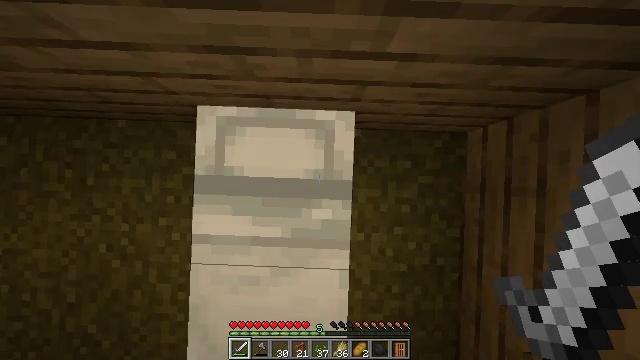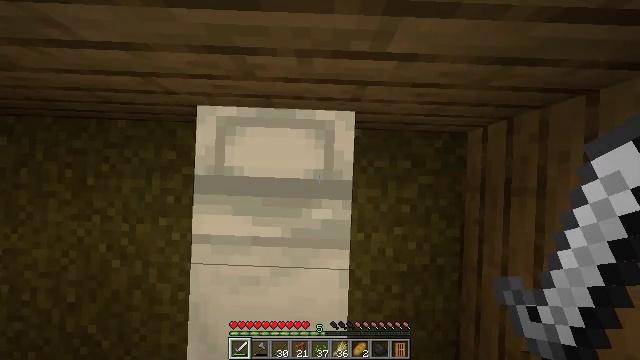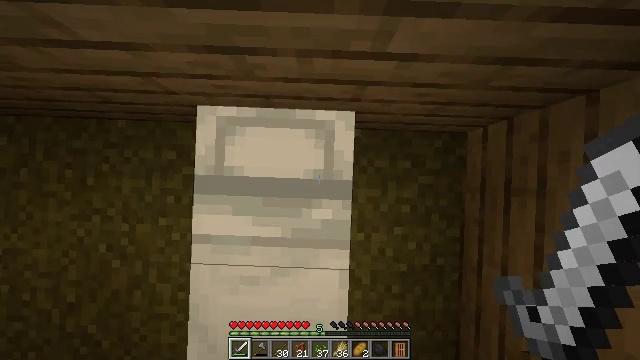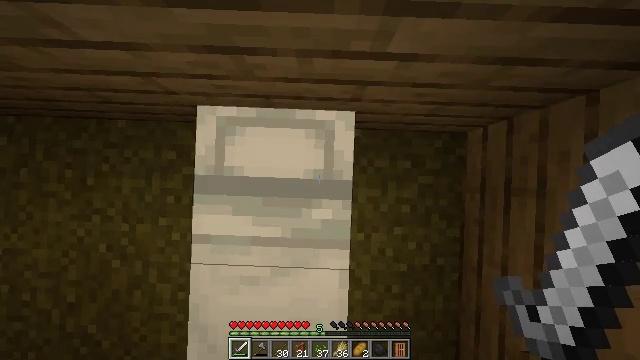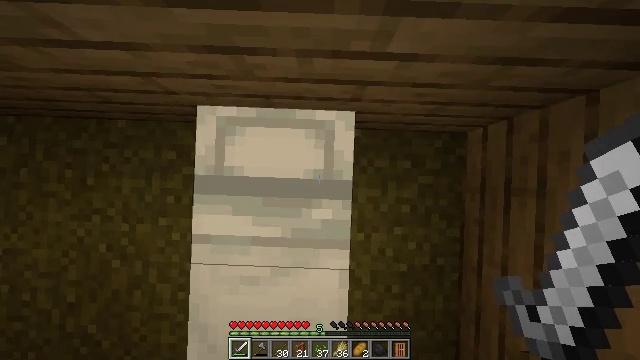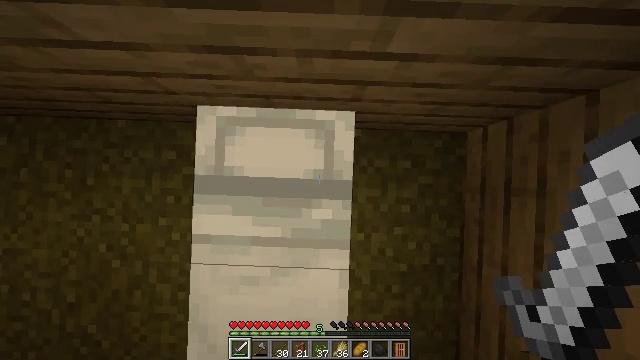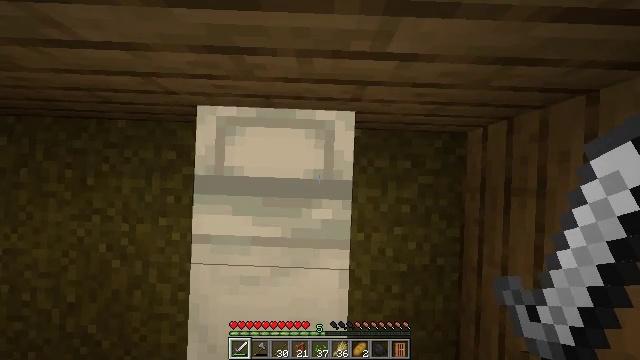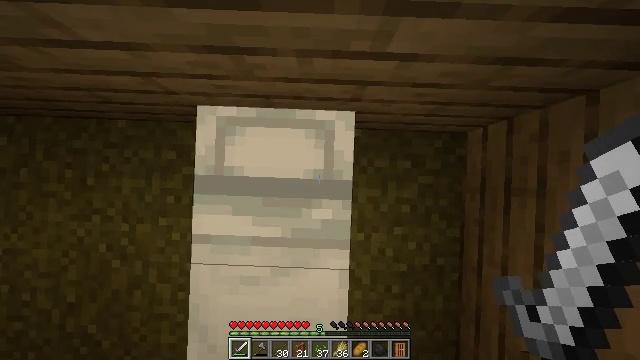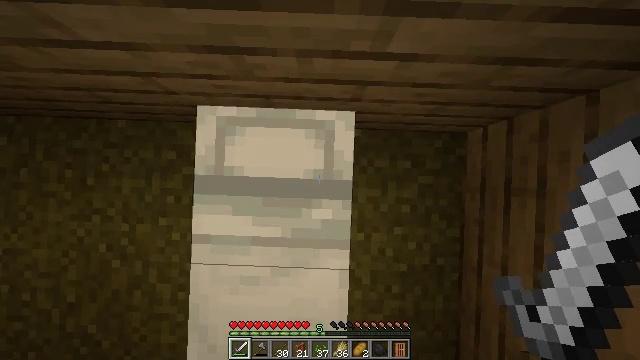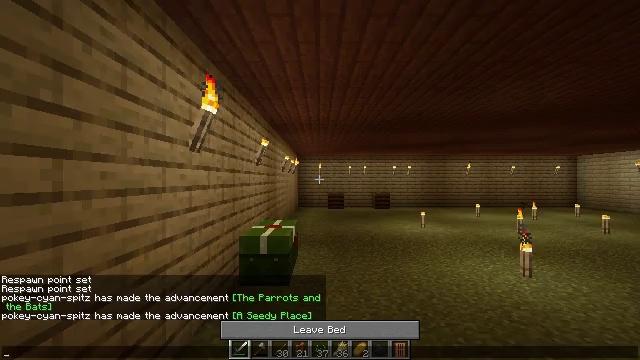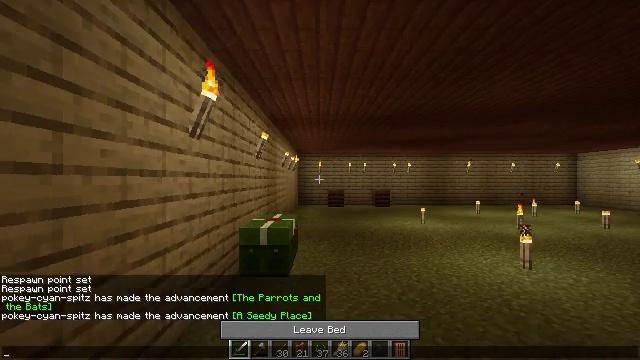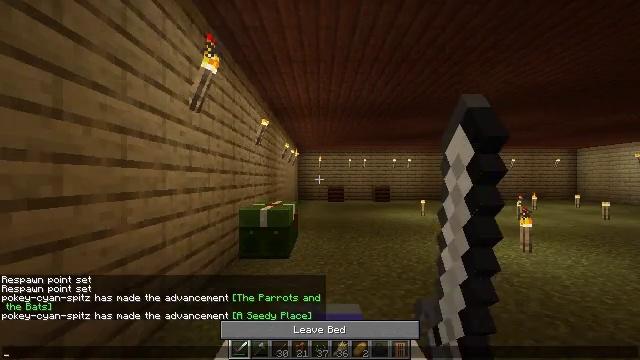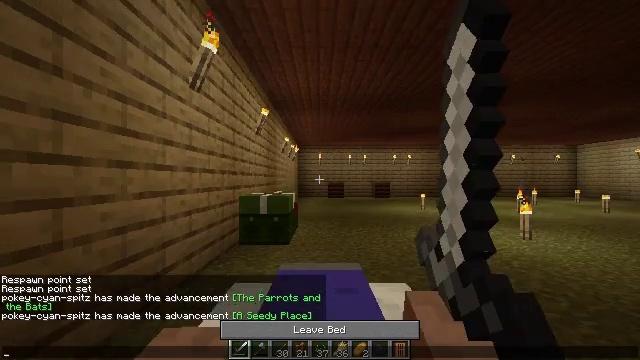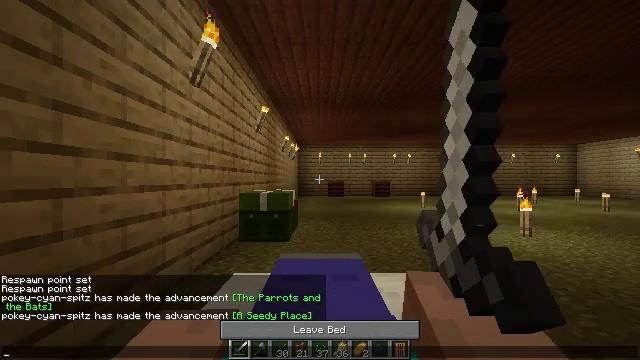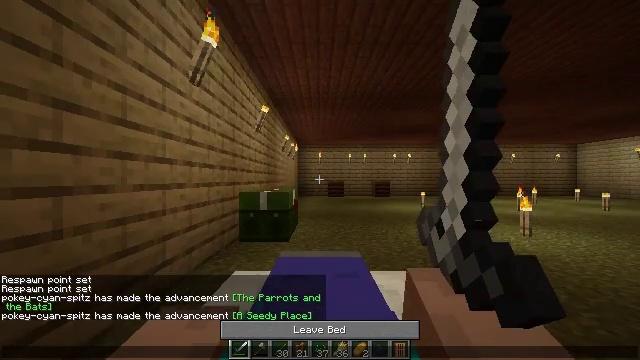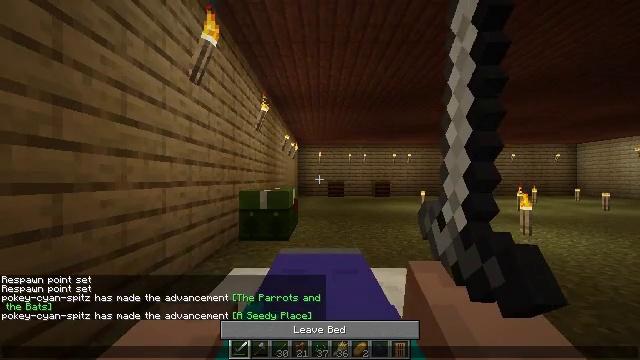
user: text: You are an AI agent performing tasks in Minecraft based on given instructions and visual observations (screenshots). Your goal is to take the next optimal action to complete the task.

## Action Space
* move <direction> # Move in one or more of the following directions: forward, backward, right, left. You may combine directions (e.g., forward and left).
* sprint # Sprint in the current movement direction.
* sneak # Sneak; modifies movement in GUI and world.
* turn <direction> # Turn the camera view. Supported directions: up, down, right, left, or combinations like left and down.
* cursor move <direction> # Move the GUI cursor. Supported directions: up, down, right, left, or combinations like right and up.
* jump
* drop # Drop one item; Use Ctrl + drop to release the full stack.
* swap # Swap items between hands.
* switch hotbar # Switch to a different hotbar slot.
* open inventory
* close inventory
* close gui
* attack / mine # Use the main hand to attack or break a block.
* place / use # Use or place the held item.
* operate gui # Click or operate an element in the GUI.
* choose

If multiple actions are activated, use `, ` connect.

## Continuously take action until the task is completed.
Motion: motion action
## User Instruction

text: Gather the acacia fence.
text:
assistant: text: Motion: no_op
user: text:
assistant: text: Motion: no_op
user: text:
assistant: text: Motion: use / place
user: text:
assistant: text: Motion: use / place
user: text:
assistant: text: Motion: use / place
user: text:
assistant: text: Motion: no_op
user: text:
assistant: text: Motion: no_op
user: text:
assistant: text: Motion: no_op
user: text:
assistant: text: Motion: no_op
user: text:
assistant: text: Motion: open gui
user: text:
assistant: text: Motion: no_op
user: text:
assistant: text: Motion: no_op
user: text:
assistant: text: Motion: no_op
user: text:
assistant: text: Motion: no_op
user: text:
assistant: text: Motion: no_op
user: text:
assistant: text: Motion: no_op
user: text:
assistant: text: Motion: no_op
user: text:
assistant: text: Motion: no_op
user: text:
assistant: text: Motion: no_op
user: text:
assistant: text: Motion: no_op
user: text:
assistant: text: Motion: no_op
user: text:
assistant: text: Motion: no_op
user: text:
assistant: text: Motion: cursor move left
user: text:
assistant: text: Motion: no_op
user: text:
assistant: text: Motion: no_op
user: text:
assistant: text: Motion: no_op
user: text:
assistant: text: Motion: no_op
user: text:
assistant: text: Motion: no_op
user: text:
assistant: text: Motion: no_op
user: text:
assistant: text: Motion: no_op